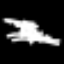
Label: square